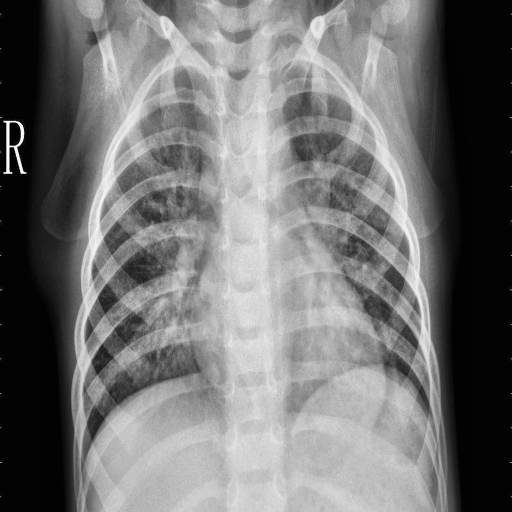
Finding: PNEUMONIA